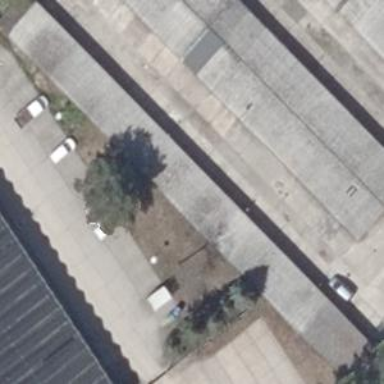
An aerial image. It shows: Group of garages.